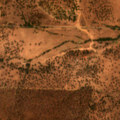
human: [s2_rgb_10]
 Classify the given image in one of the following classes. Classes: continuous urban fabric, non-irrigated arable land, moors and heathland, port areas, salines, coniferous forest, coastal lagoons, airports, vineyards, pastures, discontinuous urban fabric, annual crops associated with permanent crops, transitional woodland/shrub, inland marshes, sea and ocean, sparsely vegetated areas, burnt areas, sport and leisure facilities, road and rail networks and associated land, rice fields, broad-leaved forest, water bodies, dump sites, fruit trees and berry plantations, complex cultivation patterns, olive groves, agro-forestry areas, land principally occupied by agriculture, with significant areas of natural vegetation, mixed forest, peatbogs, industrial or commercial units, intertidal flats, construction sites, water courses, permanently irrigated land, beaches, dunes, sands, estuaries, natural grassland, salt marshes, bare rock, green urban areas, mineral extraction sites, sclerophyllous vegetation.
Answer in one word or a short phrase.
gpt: non-irrigated arable land, pastures, agro-forestry areas